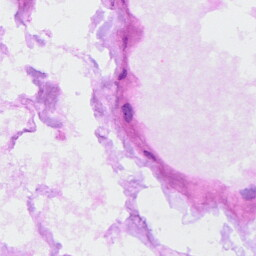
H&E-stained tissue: Ovarian